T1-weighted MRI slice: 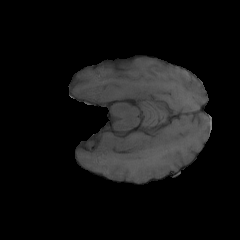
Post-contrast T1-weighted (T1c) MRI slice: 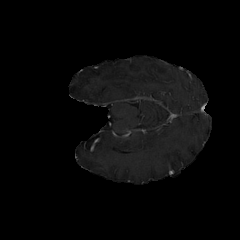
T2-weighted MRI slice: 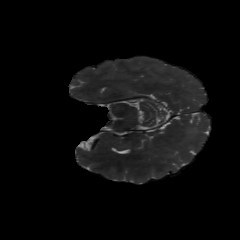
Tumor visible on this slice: no